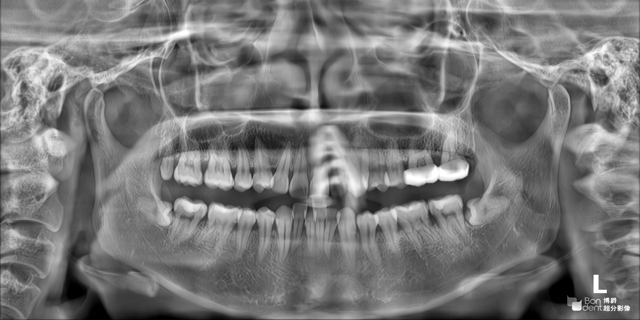
adult